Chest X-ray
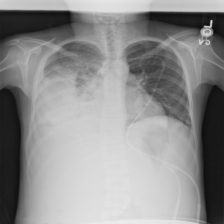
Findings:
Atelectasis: negative
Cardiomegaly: negative
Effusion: positive
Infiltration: negative
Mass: negative
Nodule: negative
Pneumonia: negative
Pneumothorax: negative
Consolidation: negative
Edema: negative
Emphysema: negative
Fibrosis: negative
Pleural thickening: negative
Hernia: negative